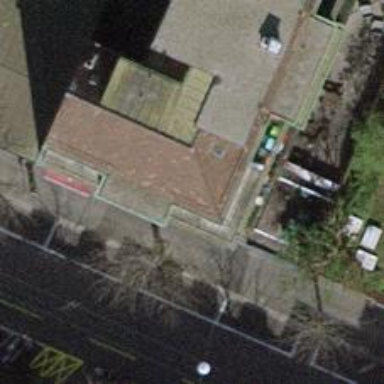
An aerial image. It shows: Restaurant.